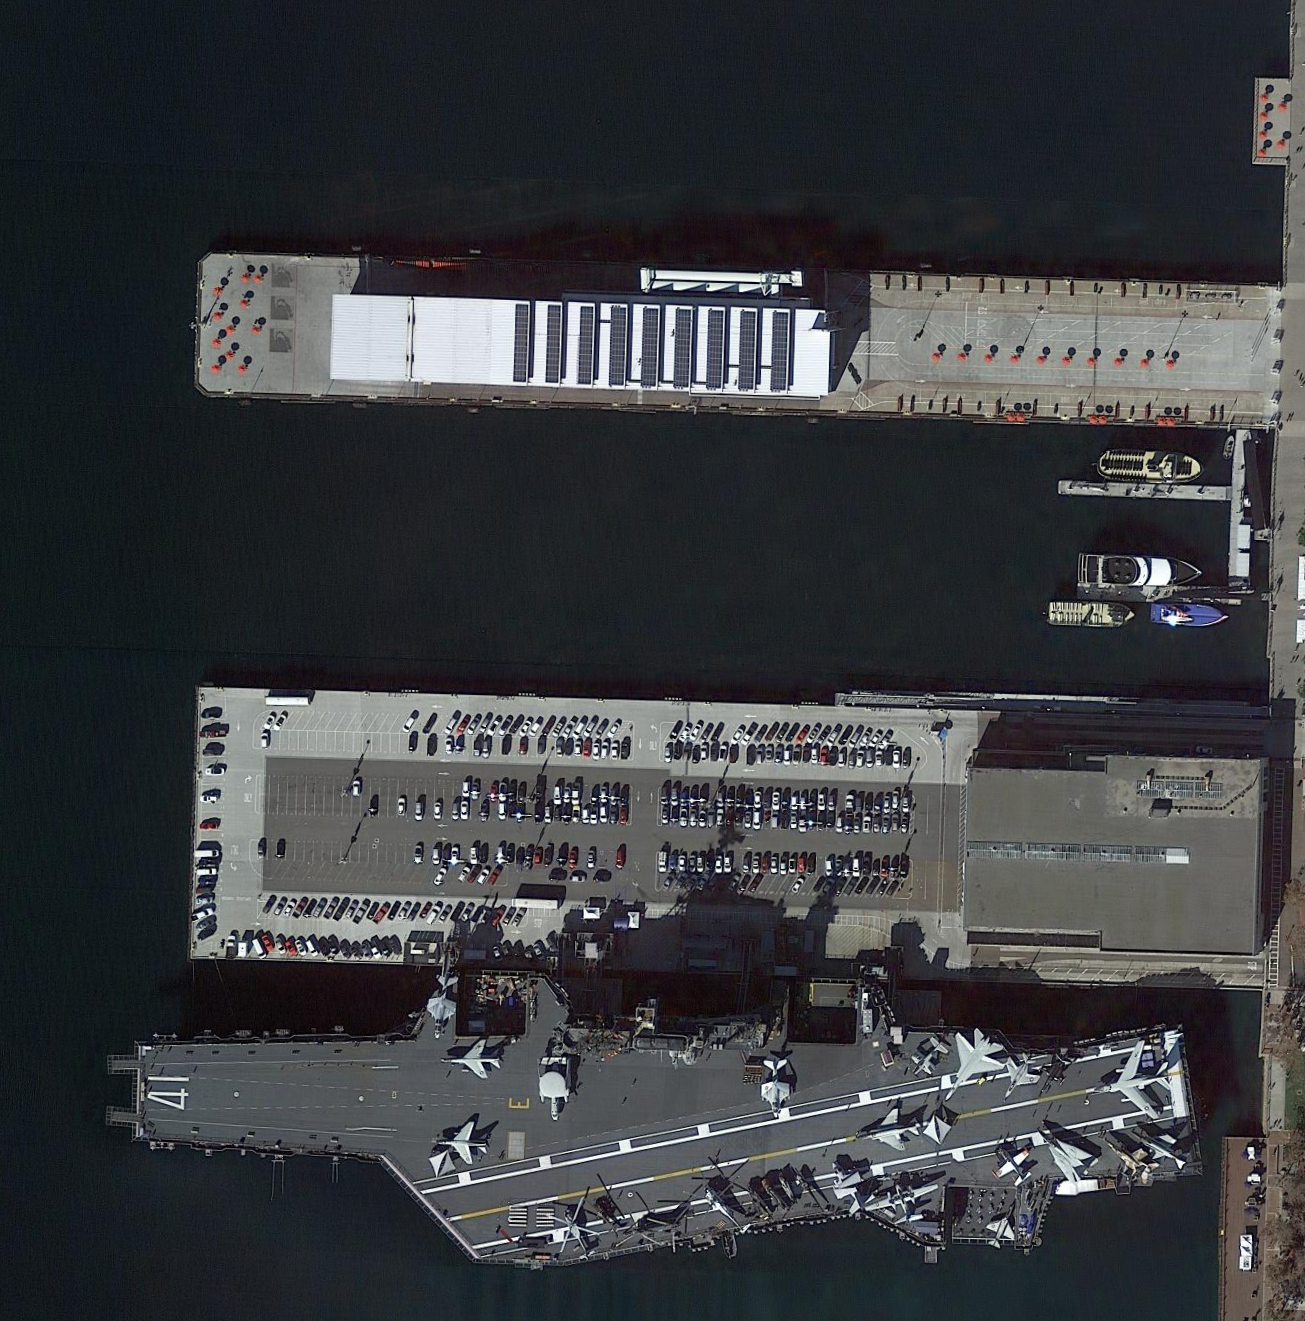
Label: aircraft_carrier